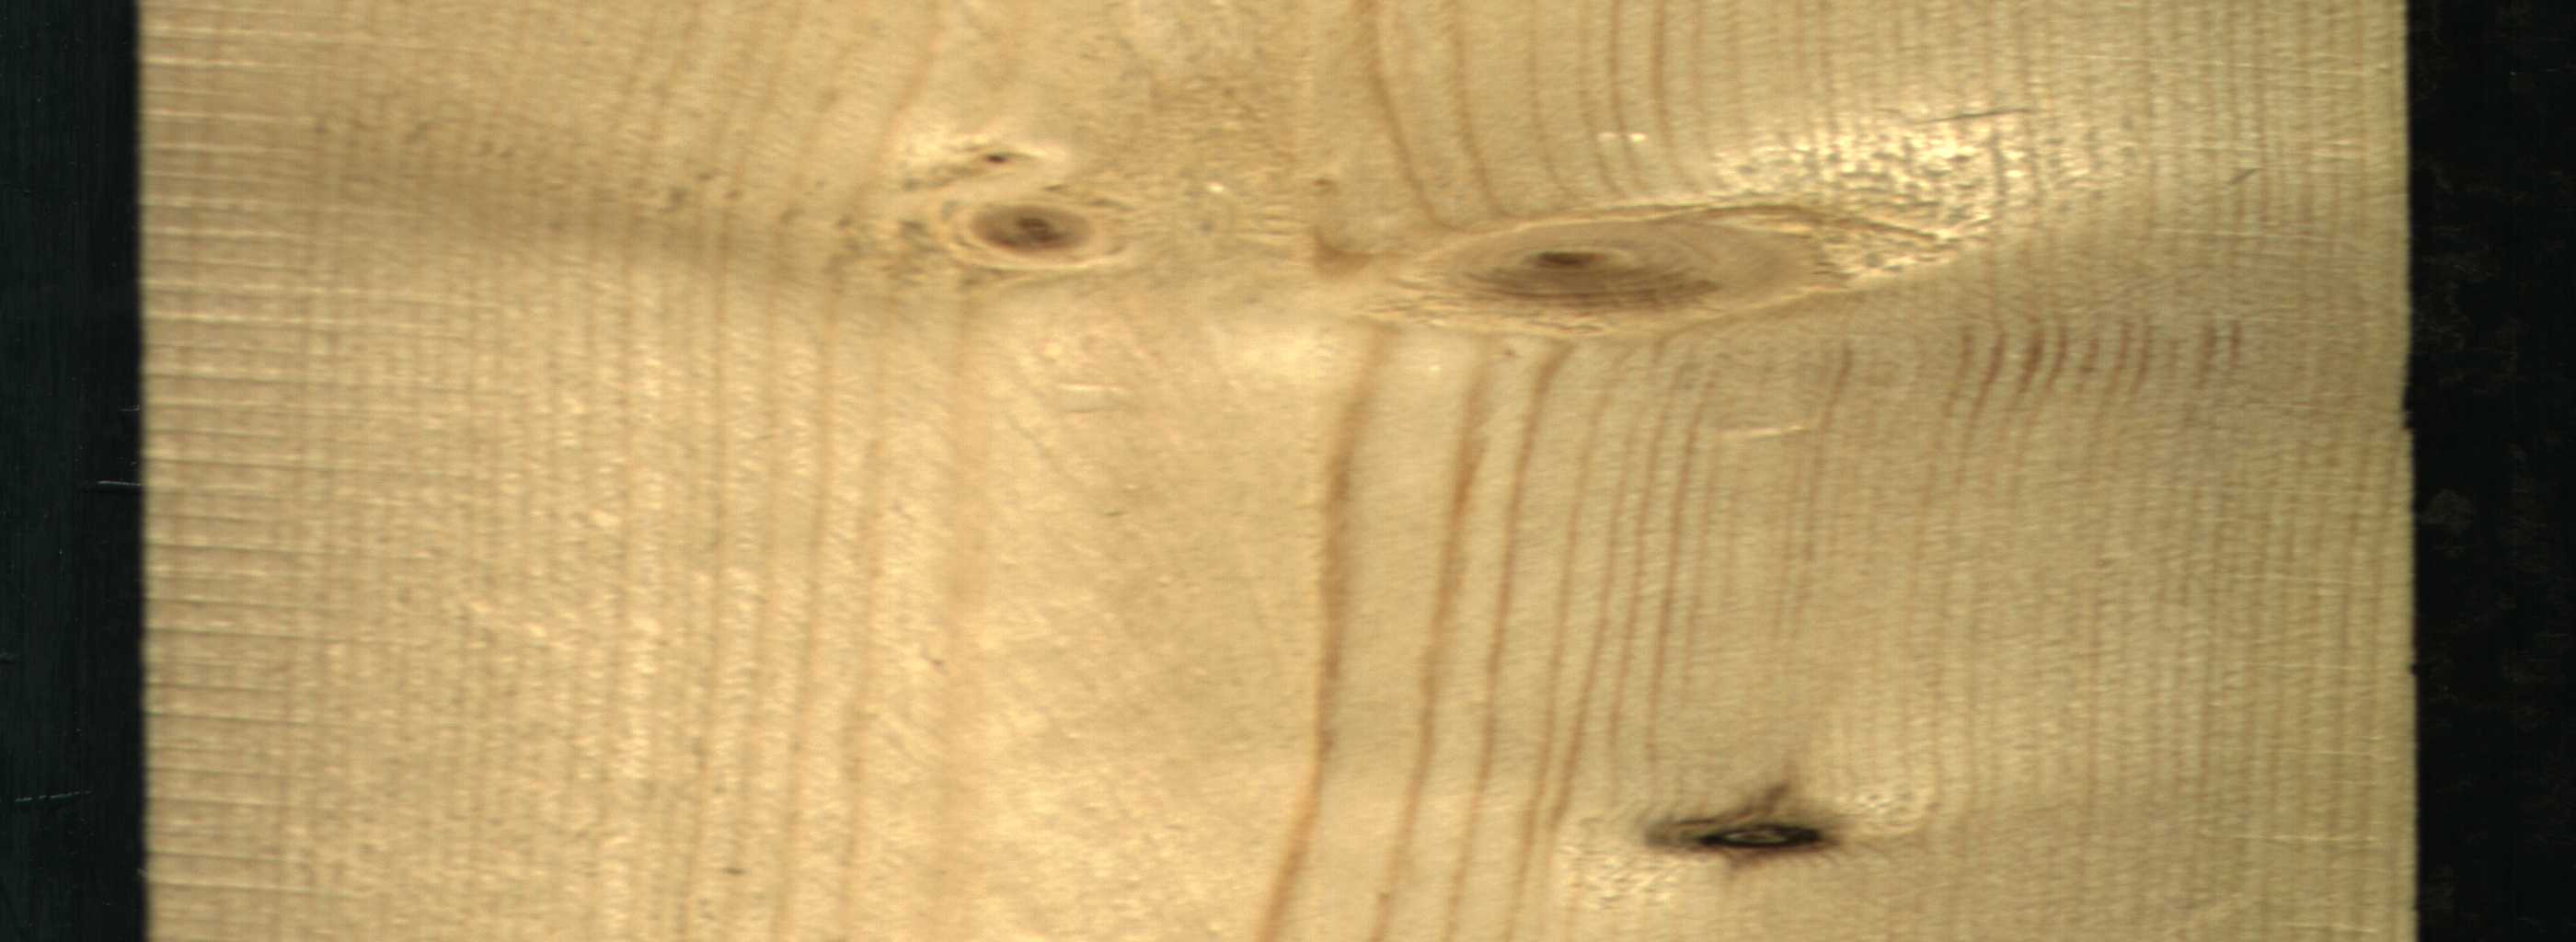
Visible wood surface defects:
Dead_Knot
Live_Knot
Live_Knot